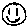
Label: smiley face